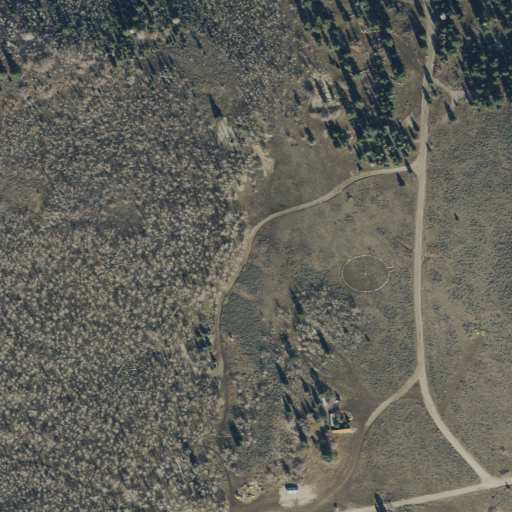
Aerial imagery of plain(s) in Utah named Mud Flat containing deciduous forest, shrub, evergreen forest, and open development